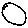
Label: moon